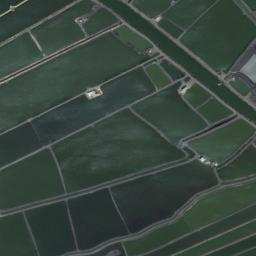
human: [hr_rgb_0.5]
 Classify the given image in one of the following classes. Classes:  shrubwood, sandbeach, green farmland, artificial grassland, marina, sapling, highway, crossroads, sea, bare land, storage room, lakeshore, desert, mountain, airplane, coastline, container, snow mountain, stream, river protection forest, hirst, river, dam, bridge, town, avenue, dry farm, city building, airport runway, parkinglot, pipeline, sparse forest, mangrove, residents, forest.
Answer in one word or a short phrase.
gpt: green farmland